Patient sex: F
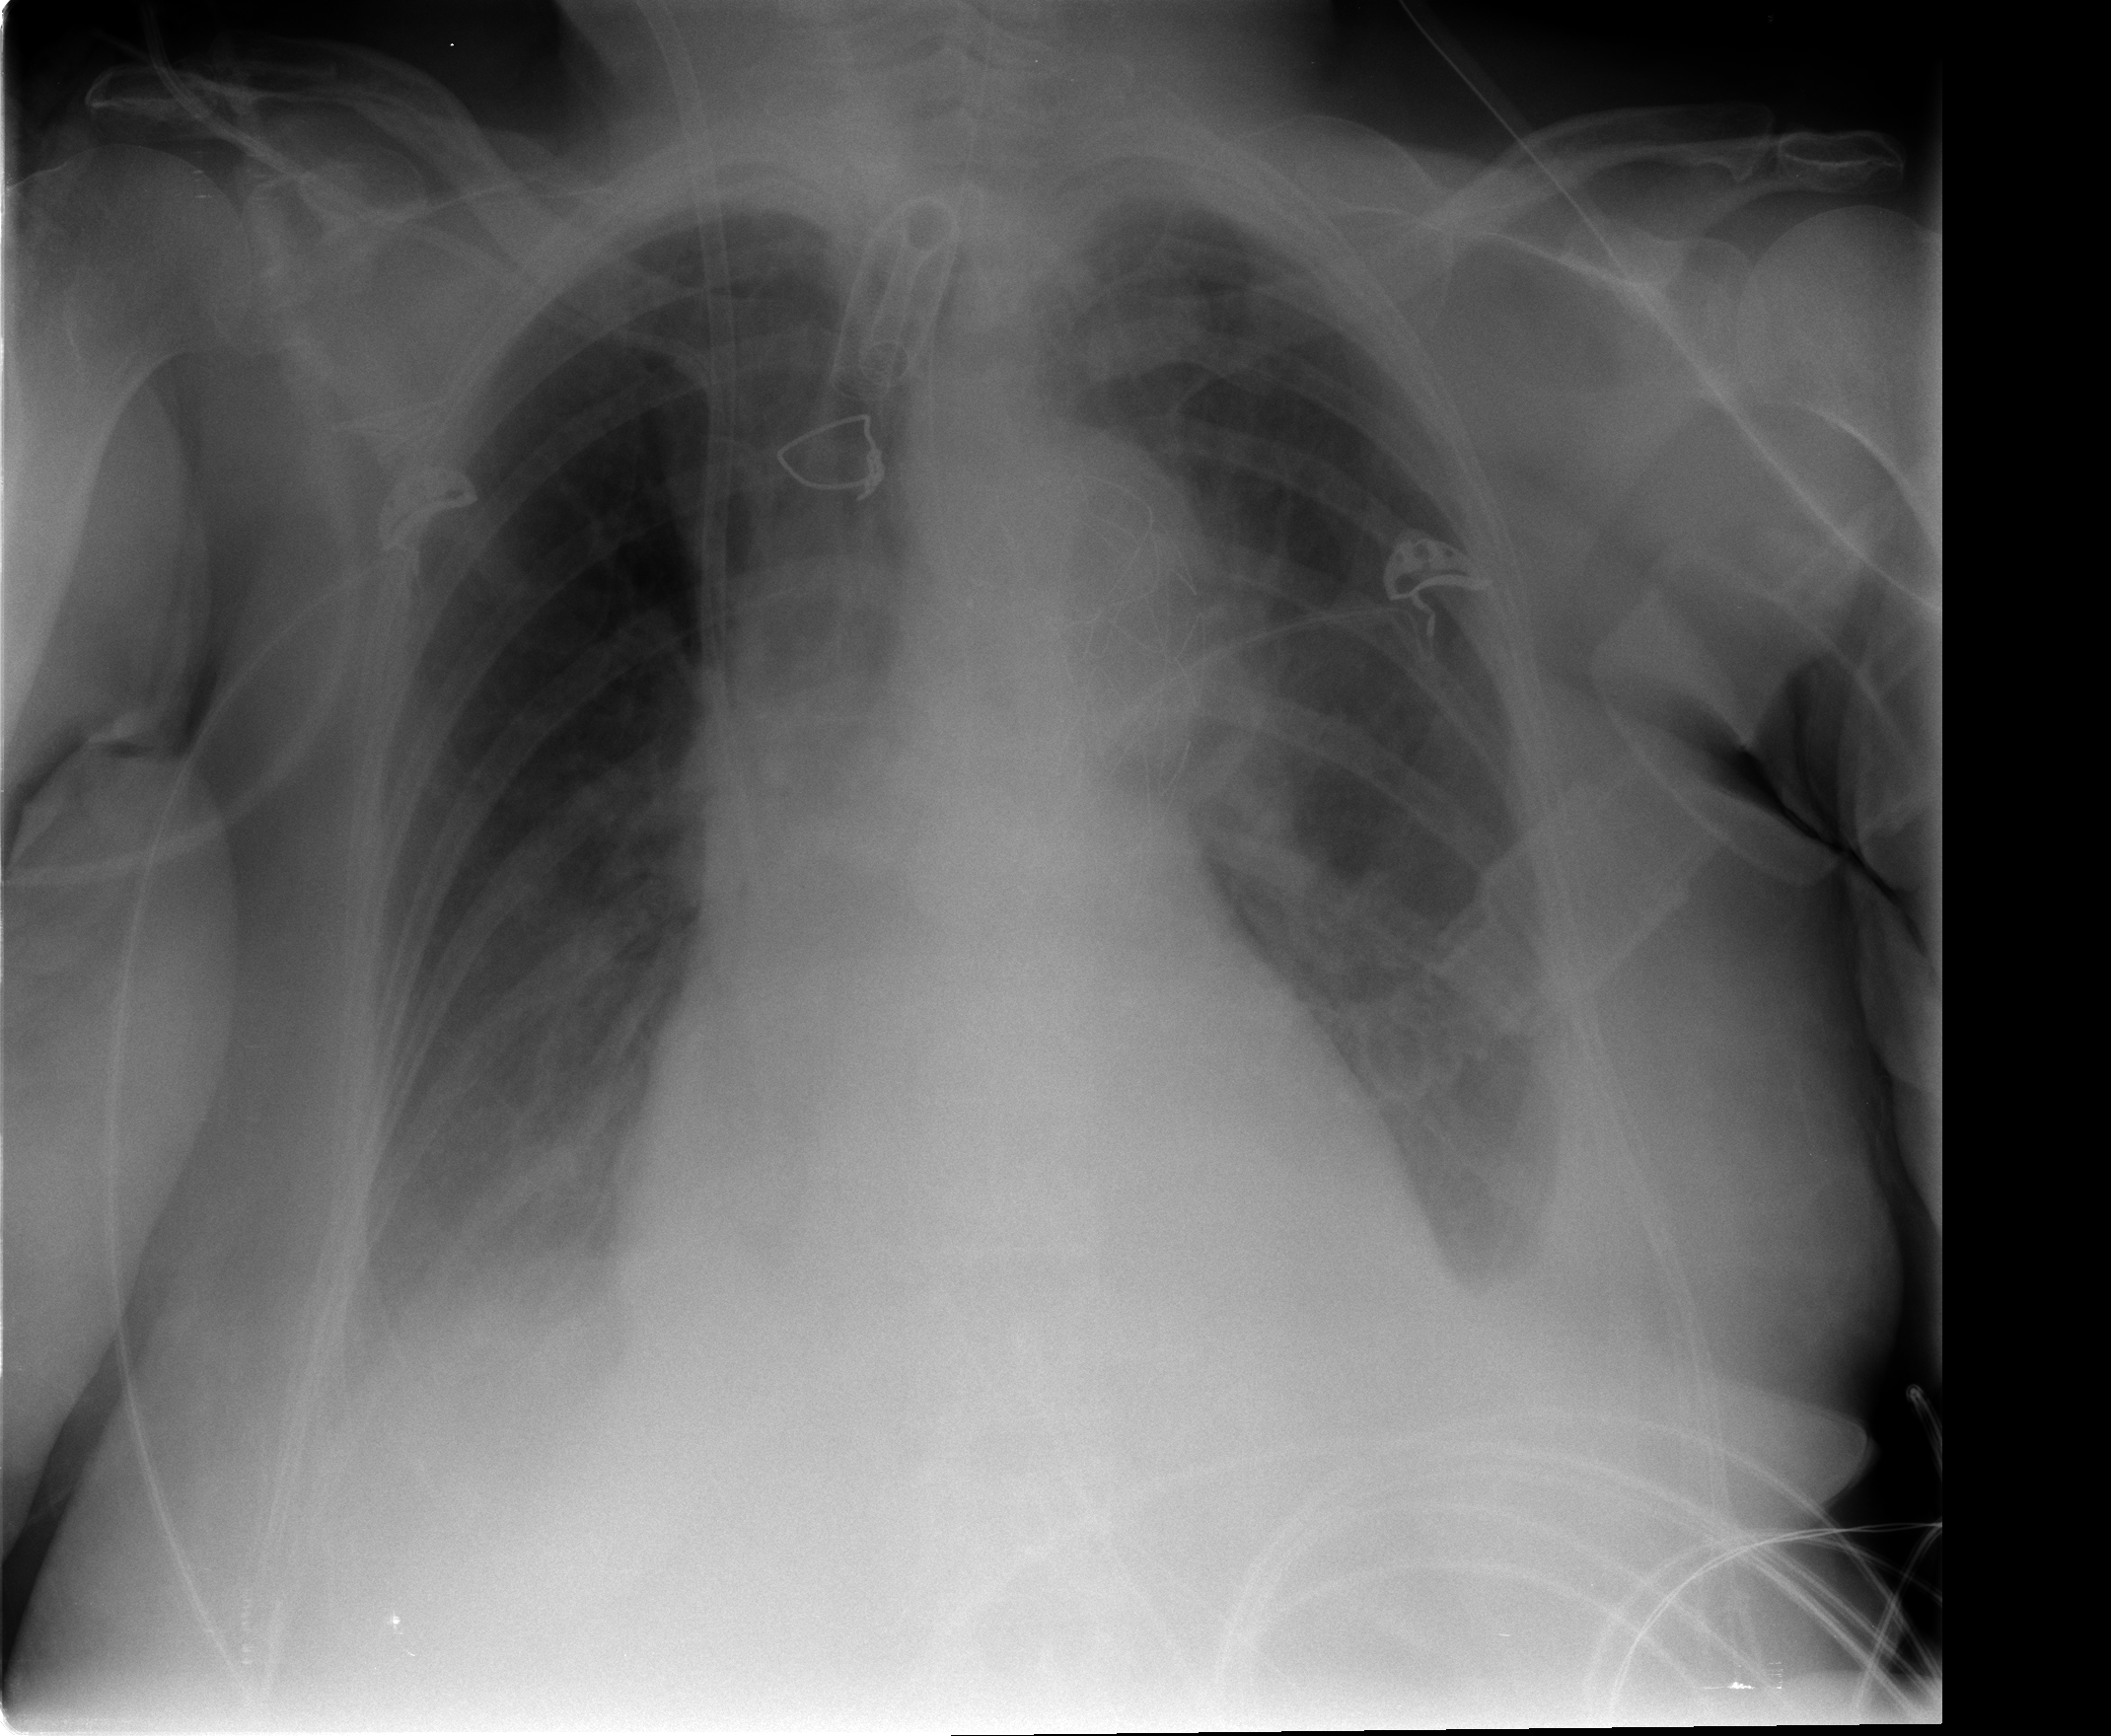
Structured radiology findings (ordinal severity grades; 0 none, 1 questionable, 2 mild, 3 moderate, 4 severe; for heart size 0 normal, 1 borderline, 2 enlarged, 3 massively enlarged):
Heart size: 0
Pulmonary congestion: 2
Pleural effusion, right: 2
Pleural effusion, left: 2
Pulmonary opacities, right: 0
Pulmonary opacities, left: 0
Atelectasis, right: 2
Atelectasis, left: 2